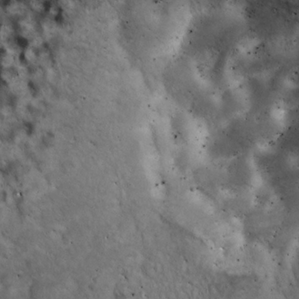
Label: non_frost